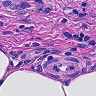
Metastatic tissue present: yes